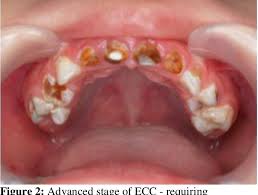
Condition: Caries